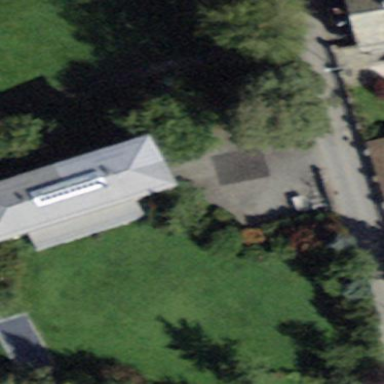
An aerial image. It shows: Hipped roof on residential building.